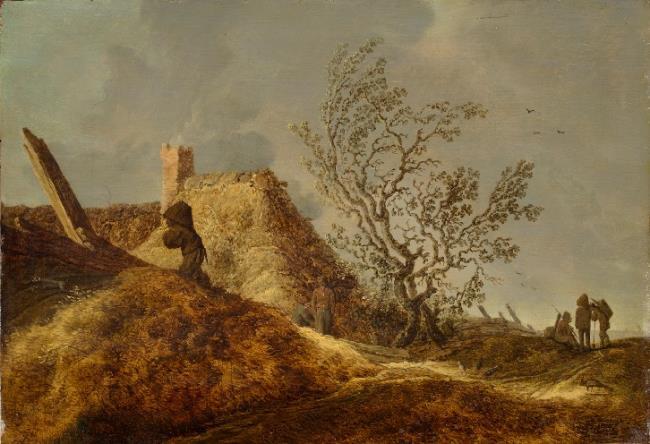
Title: Dune landscape with a cottage
Artist: circle of Jan van Goyen Bron: Ellis Dullaart (2015-01) shown at the RKD
Earliest date: 1630
Latest date: 1630
Genre: painting
Iconography: Pomander
Keywords: dune landscape, farm, thatched roof, chimney, smoke (material), chicken, peacock, fisherman, dirt road